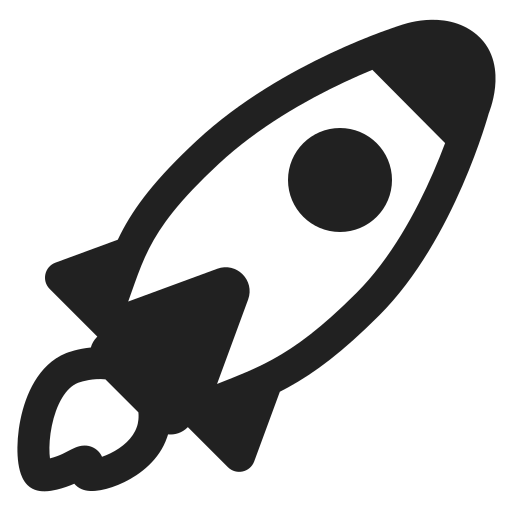
rocket high contrast